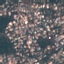
Label: Residential